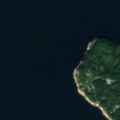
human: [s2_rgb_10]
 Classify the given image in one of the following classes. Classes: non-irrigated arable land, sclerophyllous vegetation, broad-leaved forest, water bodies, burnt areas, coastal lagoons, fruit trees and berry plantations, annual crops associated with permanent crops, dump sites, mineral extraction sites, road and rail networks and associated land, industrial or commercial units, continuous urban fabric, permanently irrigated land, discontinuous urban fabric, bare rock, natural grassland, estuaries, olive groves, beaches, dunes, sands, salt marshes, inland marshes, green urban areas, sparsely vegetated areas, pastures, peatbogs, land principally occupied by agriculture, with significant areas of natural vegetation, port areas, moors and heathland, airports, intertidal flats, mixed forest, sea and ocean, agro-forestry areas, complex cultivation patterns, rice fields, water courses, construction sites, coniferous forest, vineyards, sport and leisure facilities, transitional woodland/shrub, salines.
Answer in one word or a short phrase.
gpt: coniferous forest, sea and ocean